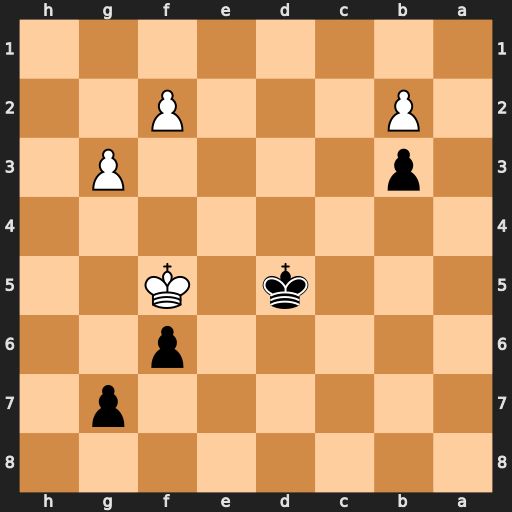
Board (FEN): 8/6p1/5p2/3k1K2/8/1p4P1/1P3P2/8
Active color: b
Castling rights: -
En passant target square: -
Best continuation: Kd4 f4 Kd3 Kg6 Kc2 Kxg7 Kxb2